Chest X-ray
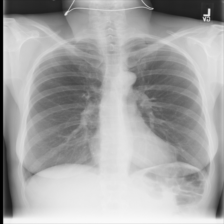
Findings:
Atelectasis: negative
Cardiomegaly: negative
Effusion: negative
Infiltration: negative
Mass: negative
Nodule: negative
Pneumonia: negative
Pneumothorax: negative
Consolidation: negative
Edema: negative
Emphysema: negative
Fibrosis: negative
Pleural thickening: negative
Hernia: negative